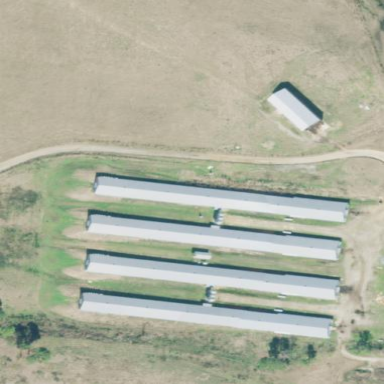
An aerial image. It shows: Poultry farmyard is depicted in the image.